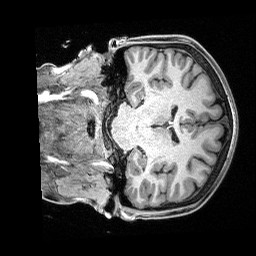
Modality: T1w
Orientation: coronal
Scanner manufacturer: siemens
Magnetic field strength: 3 T
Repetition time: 2.4 s
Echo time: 0.00122 s